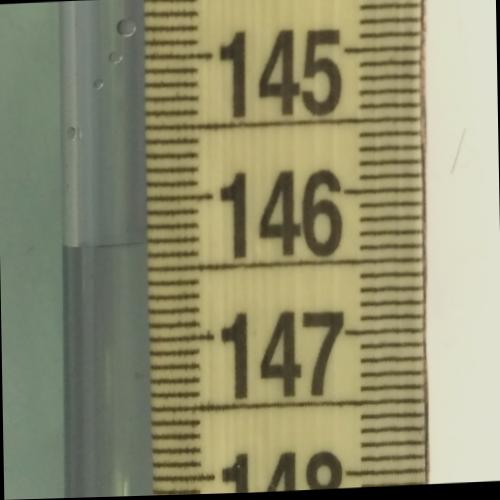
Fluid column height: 146.3 cm